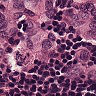
Metastatic tissue present: yes